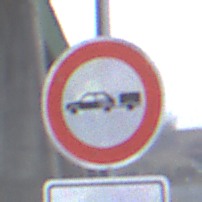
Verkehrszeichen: VerbotPersonenkraftwagenMitAnhaenger
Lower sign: ZeitangabenMitBeschraenkungAufWochentage1
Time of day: MorningAfternoon
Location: Outdoor (Suburban)
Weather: Overcast
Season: NotSpecified
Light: Natural